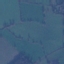
Label: Pasture